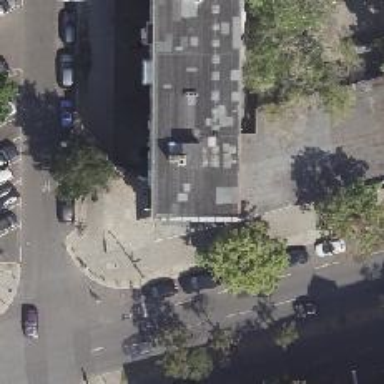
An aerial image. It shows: Beauty shop.